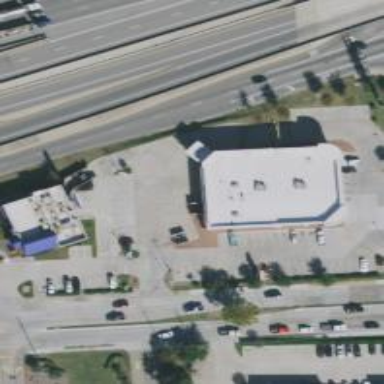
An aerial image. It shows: Pharmacy providing healthcare services.